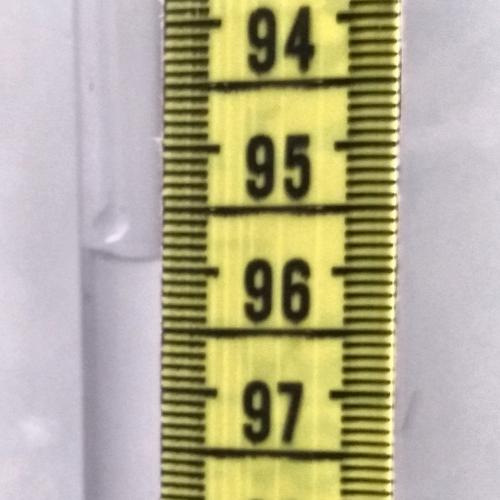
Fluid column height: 95.9 cm